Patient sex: F
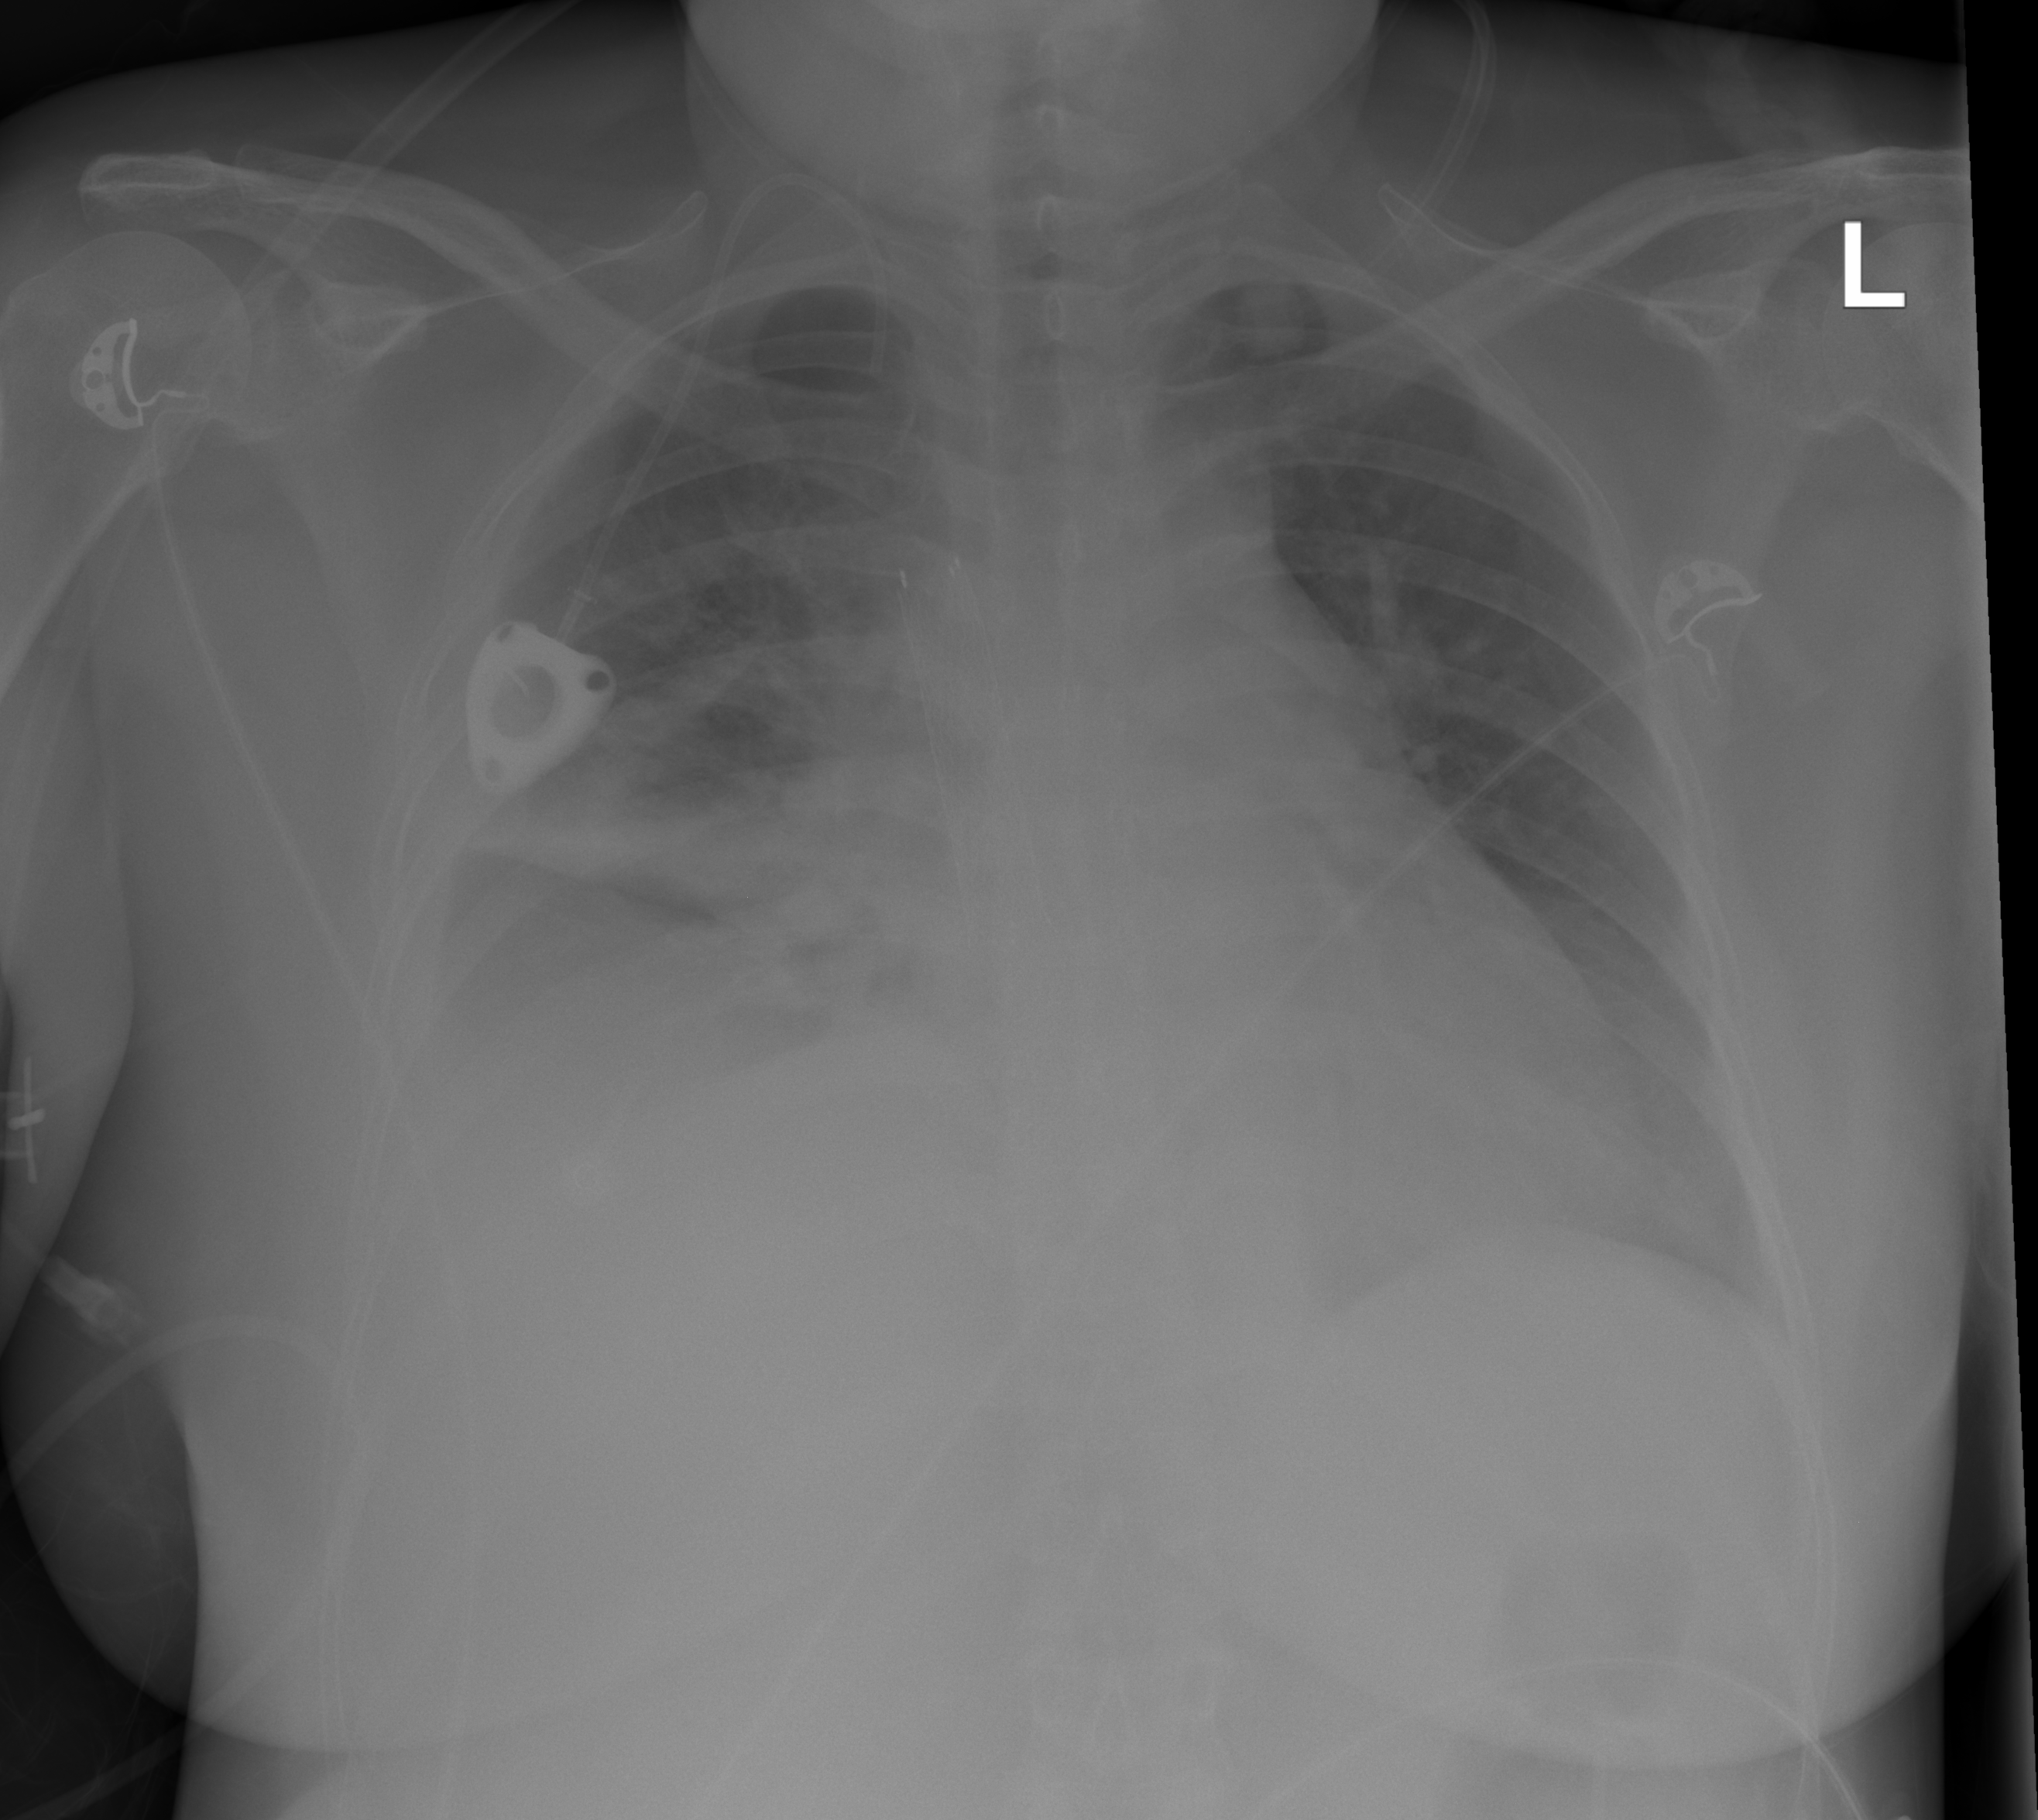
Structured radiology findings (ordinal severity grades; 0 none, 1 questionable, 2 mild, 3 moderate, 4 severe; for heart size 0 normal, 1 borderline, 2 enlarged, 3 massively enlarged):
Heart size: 2
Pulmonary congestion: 2
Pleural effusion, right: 3
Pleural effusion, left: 2
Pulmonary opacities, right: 0
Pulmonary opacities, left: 0
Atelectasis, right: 3
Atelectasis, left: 2